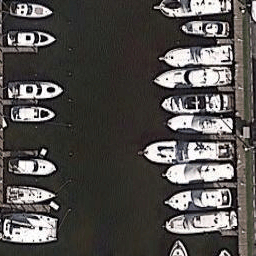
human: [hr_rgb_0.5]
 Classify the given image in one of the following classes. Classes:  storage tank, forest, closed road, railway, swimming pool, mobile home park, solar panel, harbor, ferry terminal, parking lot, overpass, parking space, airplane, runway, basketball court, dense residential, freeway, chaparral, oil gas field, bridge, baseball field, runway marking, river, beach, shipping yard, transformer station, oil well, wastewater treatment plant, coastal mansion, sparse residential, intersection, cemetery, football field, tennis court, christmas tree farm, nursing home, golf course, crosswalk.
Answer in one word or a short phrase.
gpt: harbor